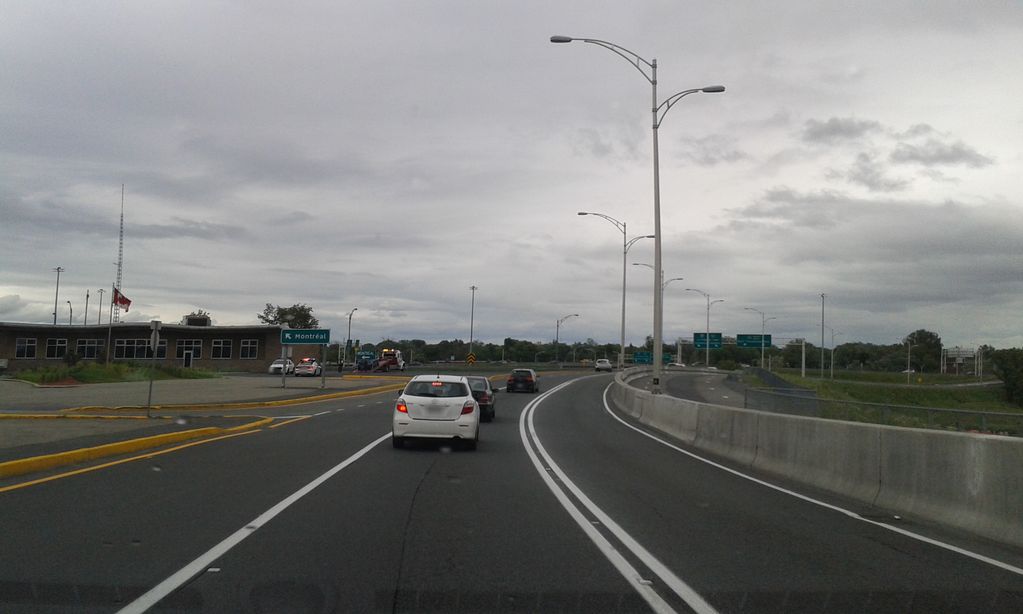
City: montreal